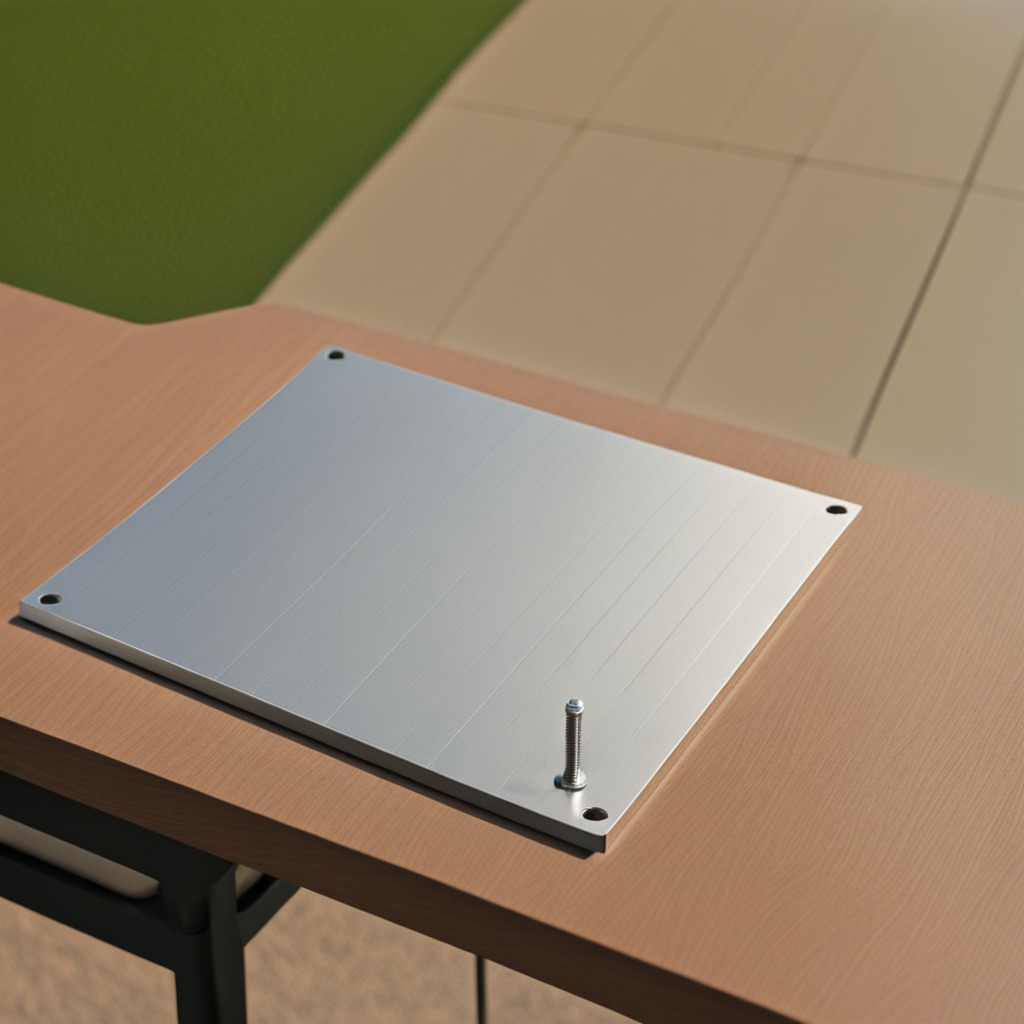
A metal screw is lying on the textured surface of the clean utility table in a temporary outdoor tool station.